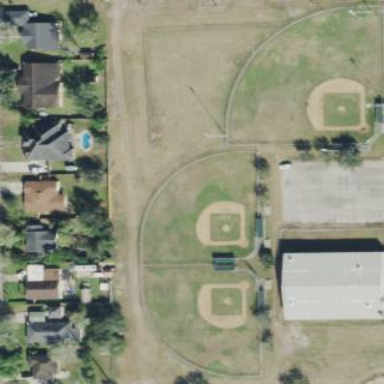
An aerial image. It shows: Baseball pitch for leisure land activities.